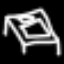
Label: bed